Question: I make material design style application
I want to change 'AutoCompleteTextView' style
to style like in 'android.support.v7.internal.widget.TintEditText'
I added style to my style.xml:
'''
<style name="AppTheme" parent="AppTheme.Base"/>
<style name="AppTheme.Base" parent="Theme.AppCompat">
<item name="colorPrimary">@color/colorPrimary</item>
<item name="colorPrimaryDark">@color/colorPrimaryDark</item>
<item name="android:autoCompleteTextViewStyle">@style/AutoCompleteTextViewAppTheme</item>
</style>
<style name="AutoCompleteTextViewAppTheme" parent="Base.Widget.AppCompat.EditText"/>
'''
That works but the line colors does not change.

EditTexts with material design seem to use 'colorControlActivated' and 'colorControlNormal'. Therefore, I have tried to override these properties in the previous style definition but it has no effect.
What I need to do, to make it work ?
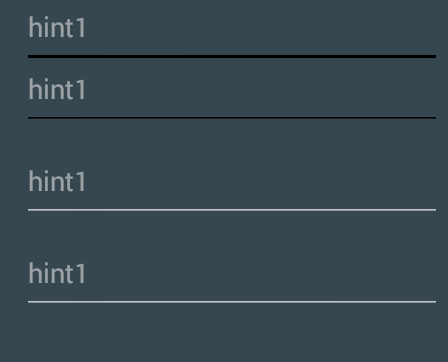
Answer: Try to add the desired style to use for your widget in the xml this way :
'''
<View
style="@style/NameOfYourTheme"
...
/>
'''
If that doesn't work you could try to style it yourself.
You will have to change the TextView attributes which you can look up <URL>.
Textcolor for an instance could be changed by changing the 'android:textColor' attribute which should be added to your style, for example :
'''
<style name="AutoCompleteTextViewAppTheme" parent="Base.Widget.AppCompat.EditText"/>
<item name="android:textColor">#ffffffff</item>
</style>
'''
If you want to change the edittext line you have to change the background attribute, for example in this manner :
'''
<item name ="android:background="@drawable/line_background"> </item>
'''
And add a new file 'line_background.xml' in your drawables folder with a similar content:
'''
<?xml version="1.0" encoding="utf-8"?>
<shape xmlns:android="http://schemas.android.com/apk/res/android"
android:shape="line">
<stroke
android:color="#c0c000"
android:width="3dp"></stroke>
</shape>
'''